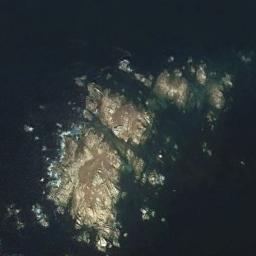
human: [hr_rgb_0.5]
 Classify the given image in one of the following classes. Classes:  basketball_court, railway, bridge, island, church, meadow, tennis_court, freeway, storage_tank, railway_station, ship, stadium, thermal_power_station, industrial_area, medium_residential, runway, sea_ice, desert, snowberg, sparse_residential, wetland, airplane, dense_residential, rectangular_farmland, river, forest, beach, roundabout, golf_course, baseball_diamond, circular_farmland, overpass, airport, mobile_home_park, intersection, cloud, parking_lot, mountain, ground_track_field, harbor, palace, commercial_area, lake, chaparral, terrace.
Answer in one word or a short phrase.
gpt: island